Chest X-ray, PA view. Patient: 60 years old, sex M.
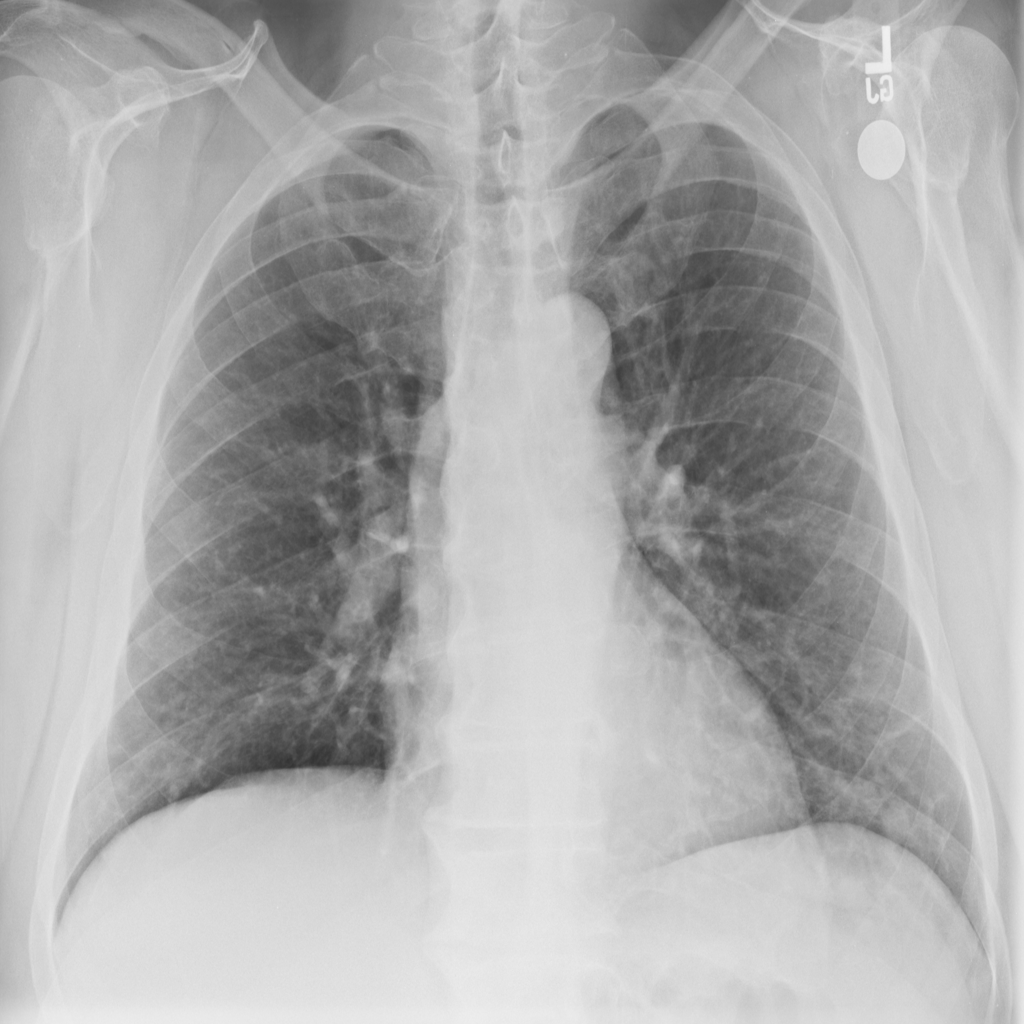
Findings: No Finding